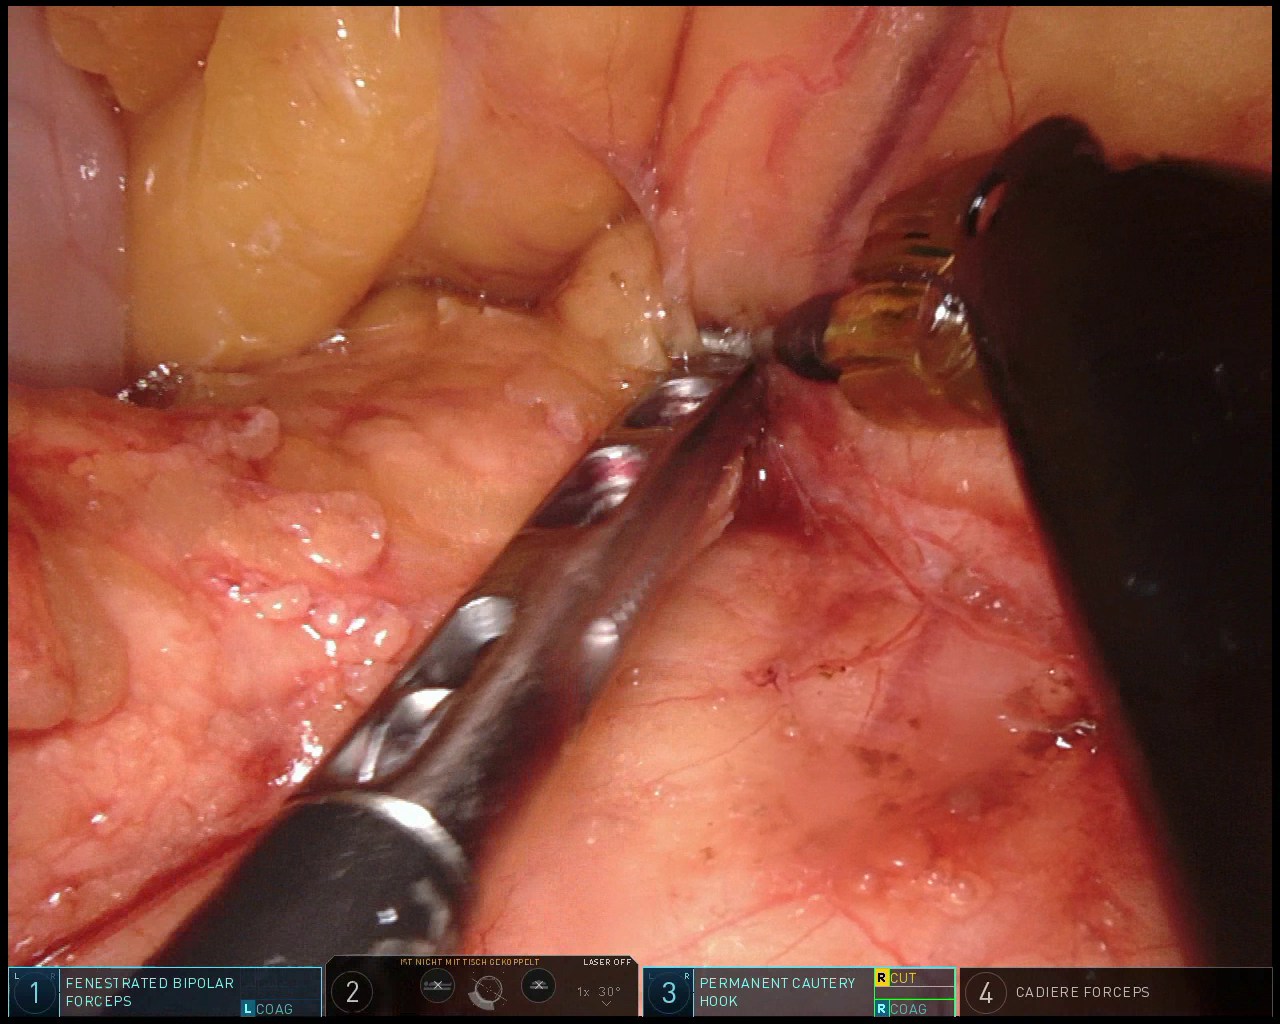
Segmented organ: pancreas
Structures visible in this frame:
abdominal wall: no
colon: no
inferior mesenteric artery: no
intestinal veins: no
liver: no
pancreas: yes
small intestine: no
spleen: no
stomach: yes
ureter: no
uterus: no
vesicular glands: no